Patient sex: F
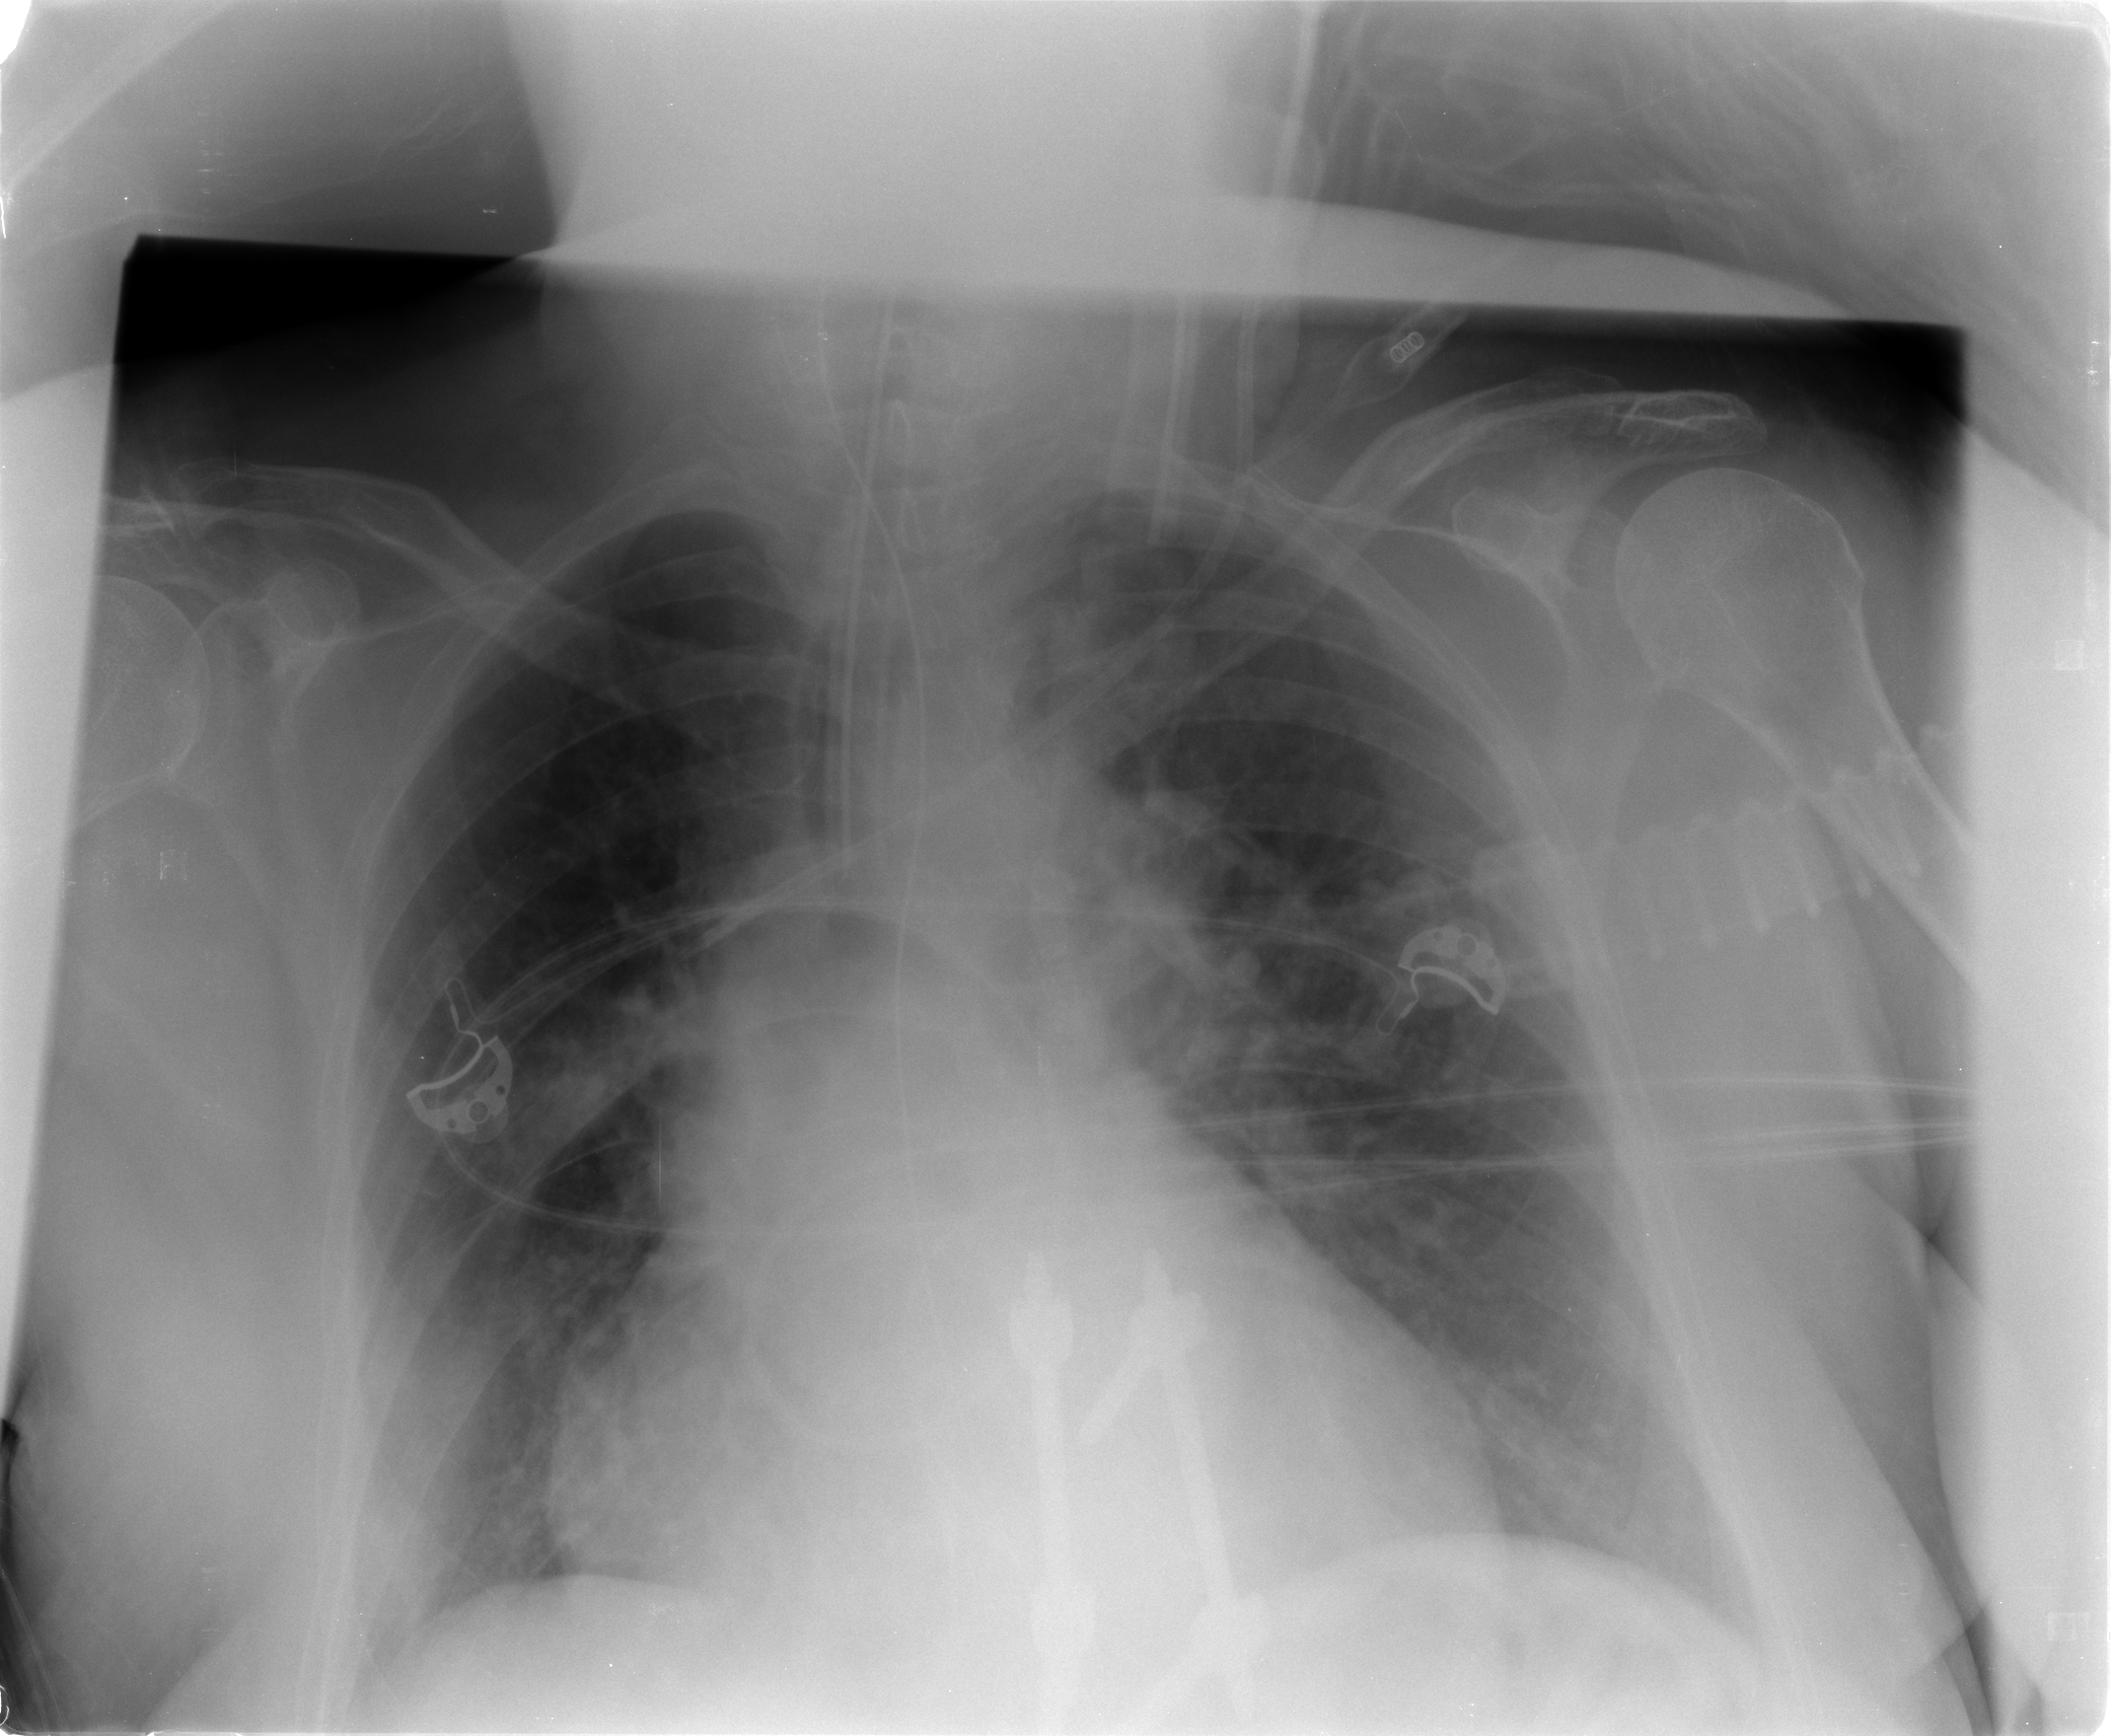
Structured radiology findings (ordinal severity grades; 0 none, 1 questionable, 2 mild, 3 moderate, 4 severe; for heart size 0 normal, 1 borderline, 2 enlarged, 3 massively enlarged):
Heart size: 2
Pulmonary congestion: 2
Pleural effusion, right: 0
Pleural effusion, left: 1
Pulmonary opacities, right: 1
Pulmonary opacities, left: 0
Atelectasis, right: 1
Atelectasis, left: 1